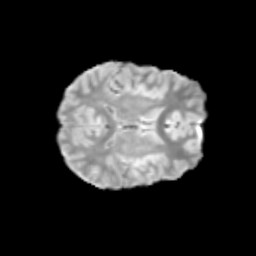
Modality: T2w
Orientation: axial
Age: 12
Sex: male
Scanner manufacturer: siemens
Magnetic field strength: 3 T
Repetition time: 3.8 s
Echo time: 0.07 s